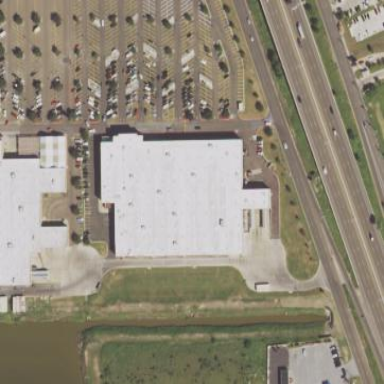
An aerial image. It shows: Wholesale shop building.